二年级 · 度量几何学
下图中有四个角。( $\quad ）$

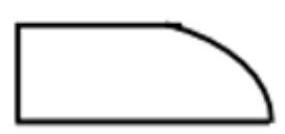
答案: $\times$